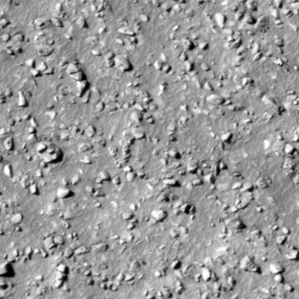
Label: non_frost